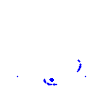
Particle: pion